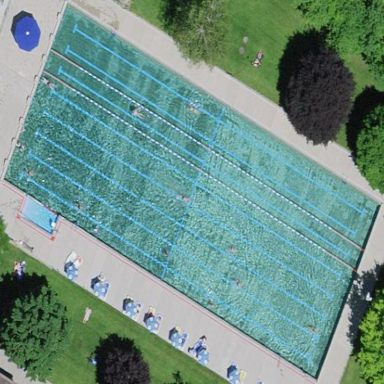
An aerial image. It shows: Outdoor swimming pool area designed for swimming as sport.